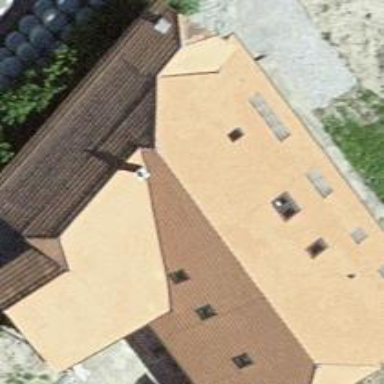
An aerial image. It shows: Farm building.